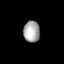
Tissue: lung
Cell type: Epithelial cells
Senescence score: 0.1787
Nuclear area (px): 341
Mean DAPI intensity: 167.314